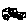
Label: car